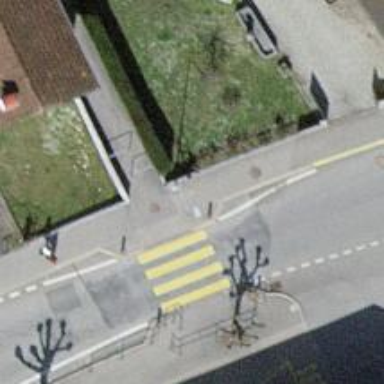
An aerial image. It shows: Bus stop serving as bus station.